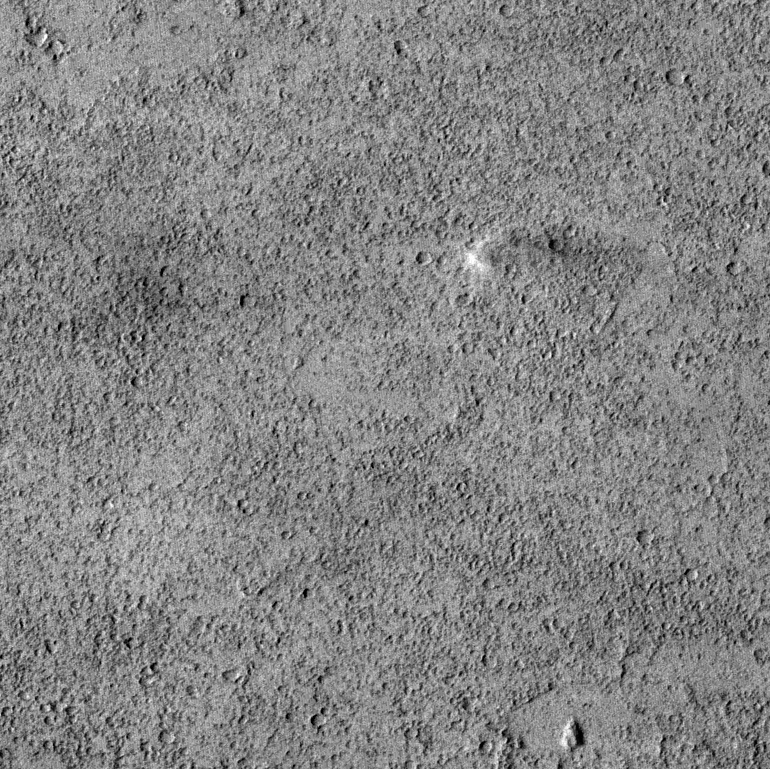
Label: dustdevil